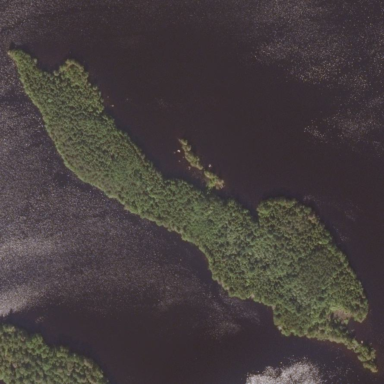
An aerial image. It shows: Island covered with woodland.